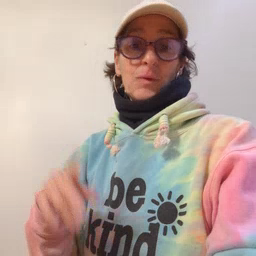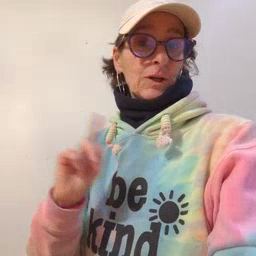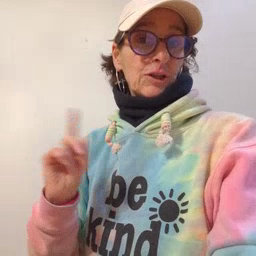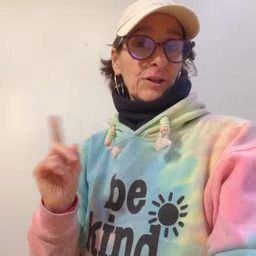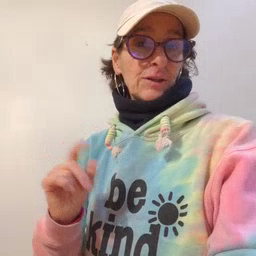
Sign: where